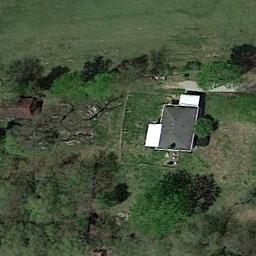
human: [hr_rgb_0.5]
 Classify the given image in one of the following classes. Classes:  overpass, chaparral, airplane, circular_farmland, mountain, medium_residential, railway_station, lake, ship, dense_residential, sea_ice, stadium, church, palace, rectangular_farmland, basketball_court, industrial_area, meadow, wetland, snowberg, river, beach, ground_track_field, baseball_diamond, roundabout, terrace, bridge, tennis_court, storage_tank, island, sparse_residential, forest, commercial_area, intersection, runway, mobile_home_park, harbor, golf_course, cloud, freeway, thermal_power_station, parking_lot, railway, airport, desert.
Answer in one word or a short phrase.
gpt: sparse_residential